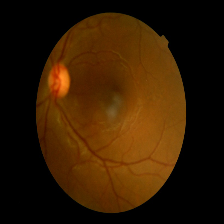
Diabetic retinopathy grade: Mild